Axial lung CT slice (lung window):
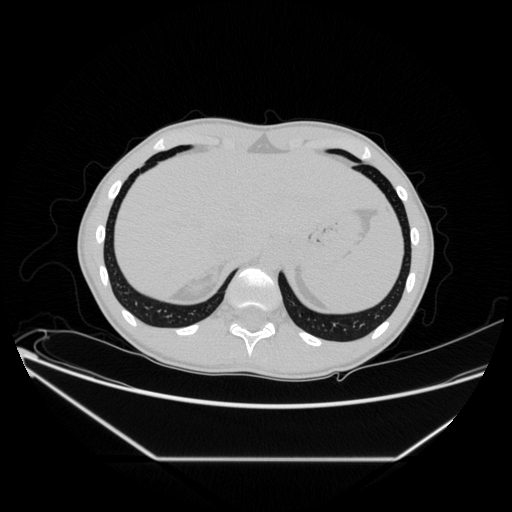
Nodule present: no